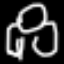
Label: frog